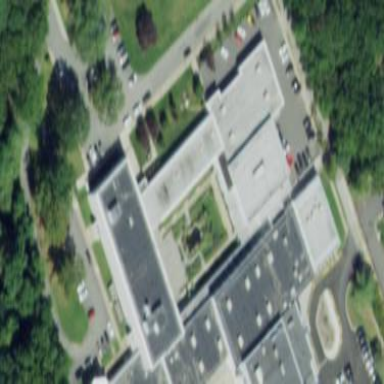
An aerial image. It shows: Courtyard created by human intervention.